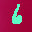
Label: 6